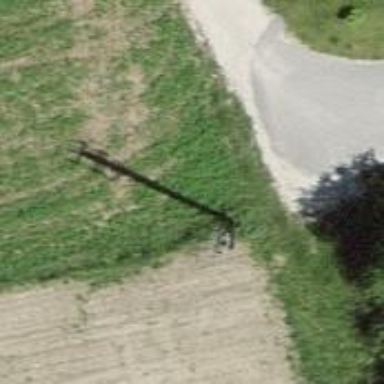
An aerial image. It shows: Termination power pole.